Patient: sex M, age 60
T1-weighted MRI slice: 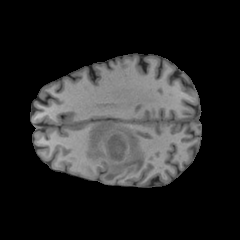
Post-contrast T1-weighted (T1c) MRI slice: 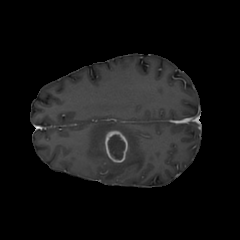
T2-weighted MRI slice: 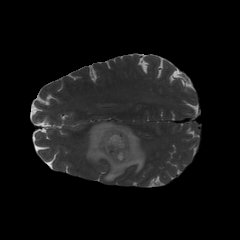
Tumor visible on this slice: yes
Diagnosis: Glioblastoma, IDH-wildtype
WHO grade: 4